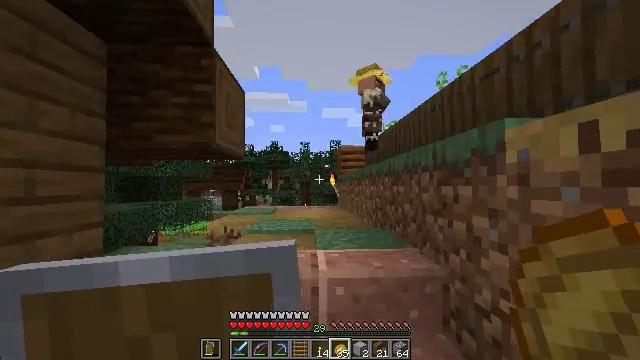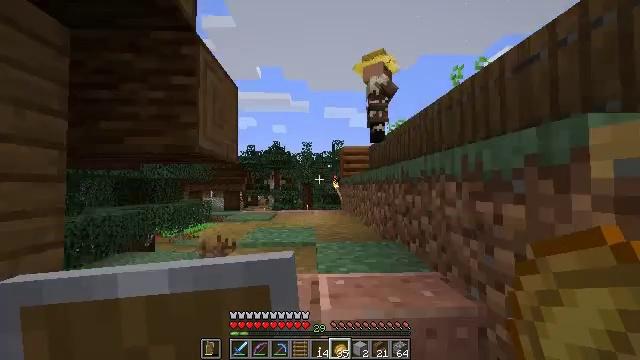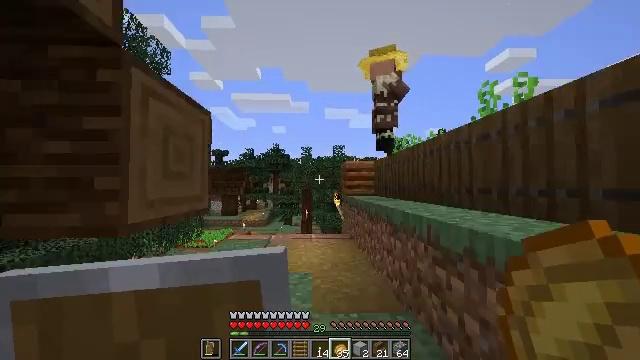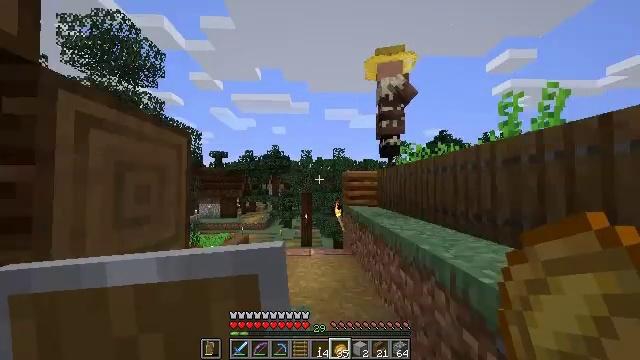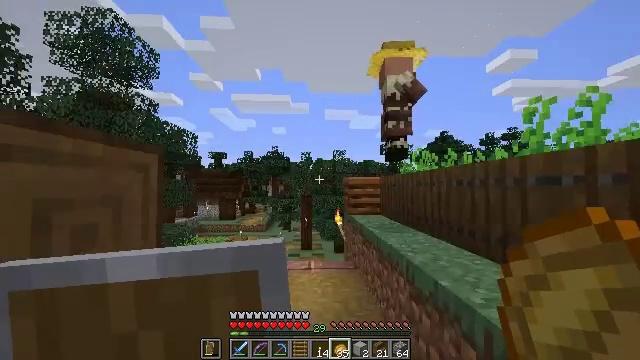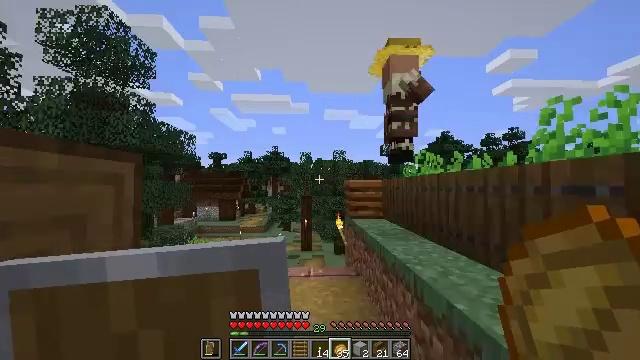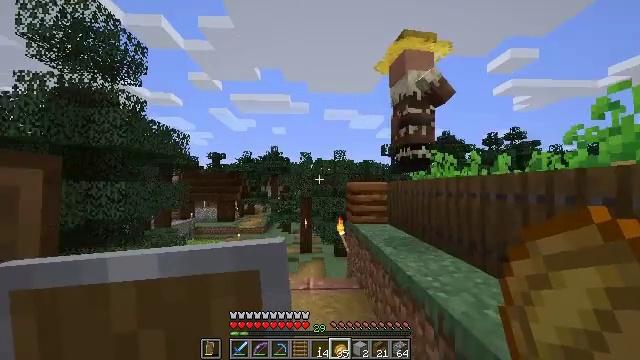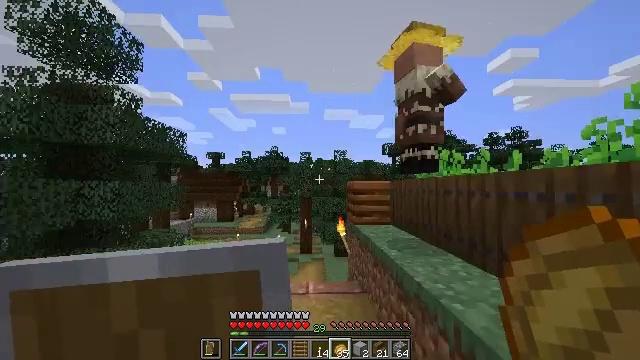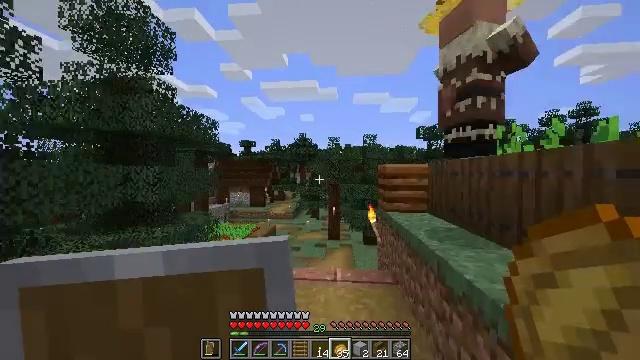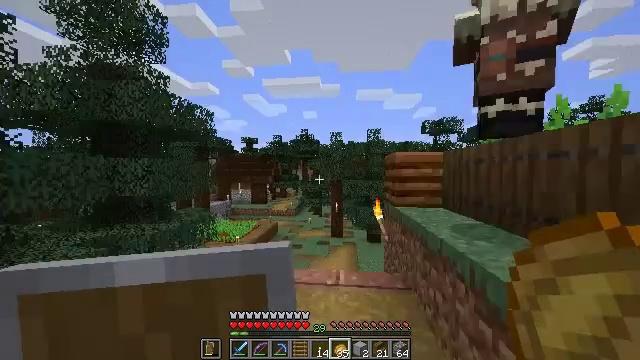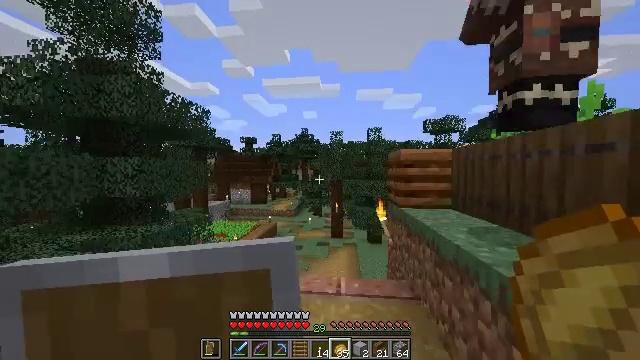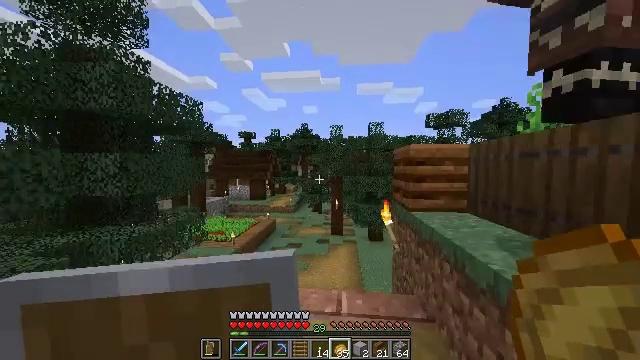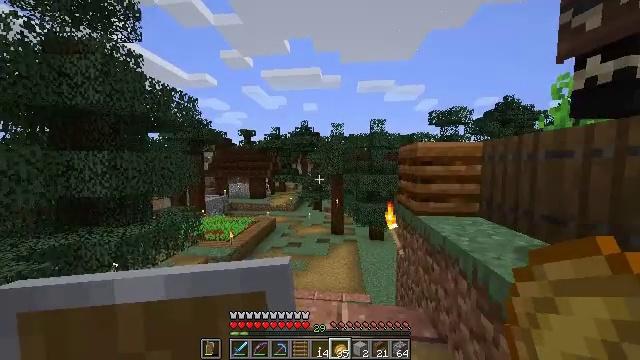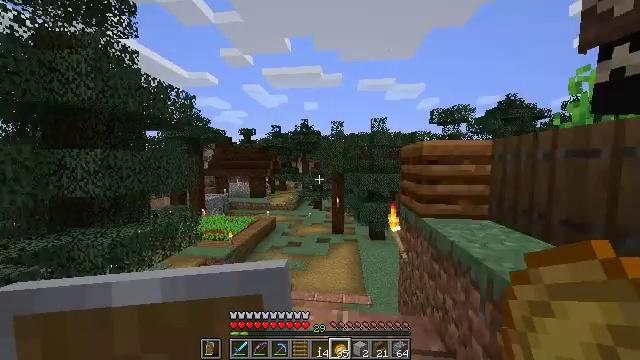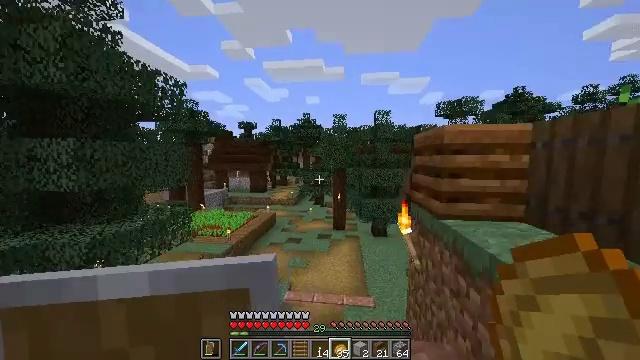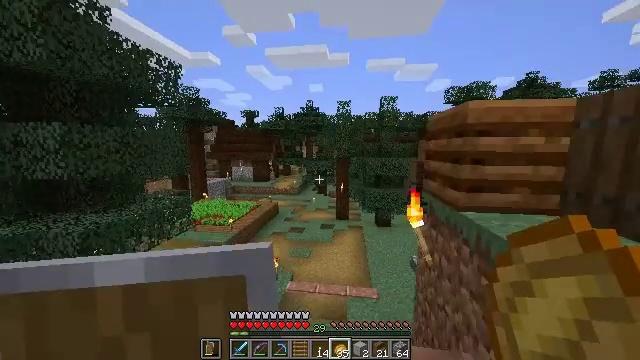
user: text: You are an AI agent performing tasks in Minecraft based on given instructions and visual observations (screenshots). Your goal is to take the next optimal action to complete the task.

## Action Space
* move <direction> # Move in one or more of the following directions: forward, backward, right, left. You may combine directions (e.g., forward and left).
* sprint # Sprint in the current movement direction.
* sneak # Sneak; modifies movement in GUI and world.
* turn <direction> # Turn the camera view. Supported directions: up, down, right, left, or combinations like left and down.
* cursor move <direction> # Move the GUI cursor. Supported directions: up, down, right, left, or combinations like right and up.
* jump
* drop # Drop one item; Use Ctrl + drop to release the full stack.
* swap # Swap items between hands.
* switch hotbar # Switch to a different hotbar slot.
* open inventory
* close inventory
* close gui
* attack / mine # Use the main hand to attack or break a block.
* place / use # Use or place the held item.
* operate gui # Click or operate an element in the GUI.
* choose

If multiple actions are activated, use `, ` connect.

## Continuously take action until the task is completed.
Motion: motion action
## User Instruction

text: Remove the cobblestone wall block.
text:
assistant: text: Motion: move forward, jump
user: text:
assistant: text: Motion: move forward, jump
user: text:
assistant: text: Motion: move forward, jump
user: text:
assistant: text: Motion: move forward
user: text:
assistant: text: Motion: move forward
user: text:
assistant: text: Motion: move forward
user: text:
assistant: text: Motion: move forward
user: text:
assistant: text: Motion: move forward, turn left and down
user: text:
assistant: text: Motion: move forward
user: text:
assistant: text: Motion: move forward
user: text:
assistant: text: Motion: move forward, turn down
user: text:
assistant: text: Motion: move forward
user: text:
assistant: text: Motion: move forward
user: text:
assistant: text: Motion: move forward, turn down
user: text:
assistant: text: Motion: move forward, turn down
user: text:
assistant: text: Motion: move forward
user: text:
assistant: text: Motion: move forward
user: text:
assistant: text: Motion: move forward
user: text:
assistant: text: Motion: move forward
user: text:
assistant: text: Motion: move forward, turn down
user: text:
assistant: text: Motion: move forward, turn down
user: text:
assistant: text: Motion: move forward
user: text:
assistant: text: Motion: move forward
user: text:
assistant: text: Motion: move forward
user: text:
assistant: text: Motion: move forward
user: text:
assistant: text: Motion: move forward
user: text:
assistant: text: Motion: move forward
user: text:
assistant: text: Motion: move forward
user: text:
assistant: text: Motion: move forward
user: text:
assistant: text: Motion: move forward